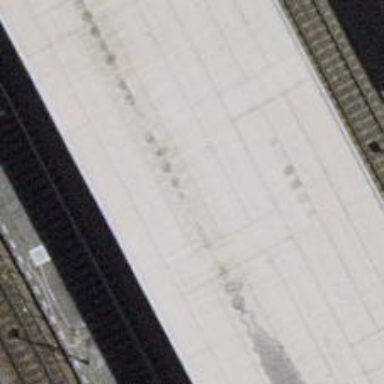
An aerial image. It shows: Roof support.